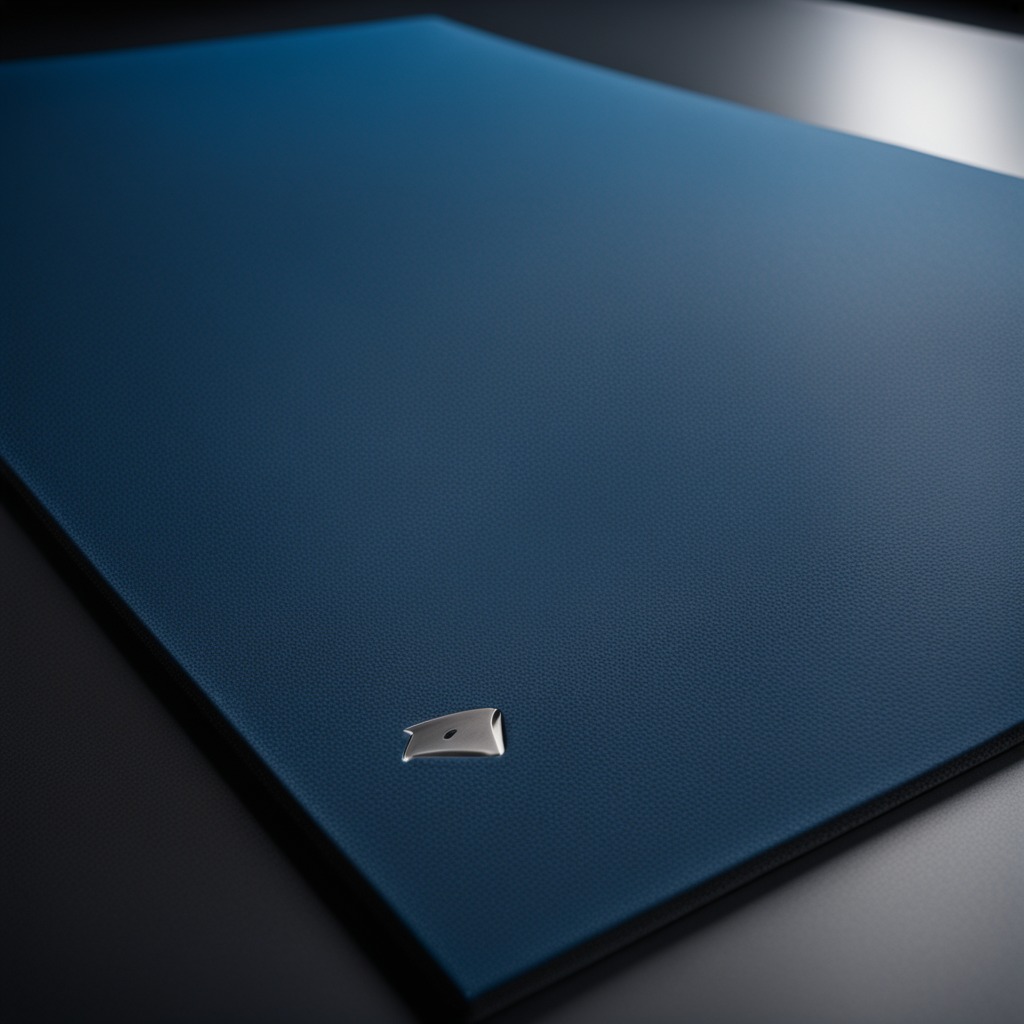
A utility knife is lying on the tabletop.